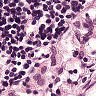
Metastatic tissue present: no